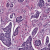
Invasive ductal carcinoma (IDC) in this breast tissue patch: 1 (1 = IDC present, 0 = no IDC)